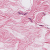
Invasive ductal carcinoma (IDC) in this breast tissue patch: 0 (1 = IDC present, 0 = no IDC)